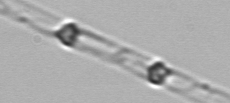
Label: Dactyliosolen_blavyanus